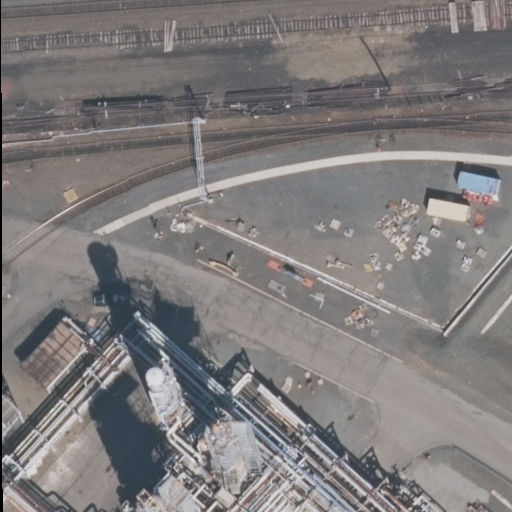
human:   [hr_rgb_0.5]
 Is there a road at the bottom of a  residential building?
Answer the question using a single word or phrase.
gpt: no

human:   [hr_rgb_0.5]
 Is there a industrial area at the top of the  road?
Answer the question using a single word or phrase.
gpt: no

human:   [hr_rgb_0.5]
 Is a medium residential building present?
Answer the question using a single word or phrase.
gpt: no

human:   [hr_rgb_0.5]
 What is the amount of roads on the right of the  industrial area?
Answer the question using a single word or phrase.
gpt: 0

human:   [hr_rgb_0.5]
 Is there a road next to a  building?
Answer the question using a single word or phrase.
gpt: no

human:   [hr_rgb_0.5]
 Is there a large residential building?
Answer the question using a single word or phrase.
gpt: no

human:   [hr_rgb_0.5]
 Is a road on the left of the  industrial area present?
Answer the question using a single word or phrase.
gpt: yes

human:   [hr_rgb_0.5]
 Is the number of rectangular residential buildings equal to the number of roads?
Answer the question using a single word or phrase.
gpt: no

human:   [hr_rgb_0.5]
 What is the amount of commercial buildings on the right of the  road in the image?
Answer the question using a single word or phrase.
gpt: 0

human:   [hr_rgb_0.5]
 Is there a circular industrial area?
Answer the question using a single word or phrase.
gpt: no

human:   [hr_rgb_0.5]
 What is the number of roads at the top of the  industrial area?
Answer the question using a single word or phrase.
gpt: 1

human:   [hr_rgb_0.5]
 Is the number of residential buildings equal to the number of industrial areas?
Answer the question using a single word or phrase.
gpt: no

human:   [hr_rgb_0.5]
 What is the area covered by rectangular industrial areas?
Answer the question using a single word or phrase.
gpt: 10583m2

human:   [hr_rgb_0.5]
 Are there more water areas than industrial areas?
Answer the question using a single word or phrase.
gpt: no

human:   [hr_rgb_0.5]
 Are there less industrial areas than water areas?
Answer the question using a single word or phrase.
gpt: no

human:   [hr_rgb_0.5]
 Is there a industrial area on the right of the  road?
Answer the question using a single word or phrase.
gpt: yes

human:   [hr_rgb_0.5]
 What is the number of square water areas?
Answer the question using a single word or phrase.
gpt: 0

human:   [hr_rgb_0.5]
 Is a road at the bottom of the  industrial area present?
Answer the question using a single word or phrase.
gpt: no

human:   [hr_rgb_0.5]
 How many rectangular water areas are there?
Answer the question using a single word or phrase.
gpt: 0

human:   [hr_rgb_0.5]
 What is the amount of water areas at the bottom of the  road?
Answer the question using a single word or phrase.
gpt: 0

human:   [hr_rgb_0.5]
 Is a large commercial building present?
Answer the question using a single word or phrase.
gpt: no

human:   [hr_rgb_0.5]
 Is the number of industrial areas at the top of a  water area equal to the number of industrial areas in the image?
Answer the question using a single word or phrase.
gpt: no

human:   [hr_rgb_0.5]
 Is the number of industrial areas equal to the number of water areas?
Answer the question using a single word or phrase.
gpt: no

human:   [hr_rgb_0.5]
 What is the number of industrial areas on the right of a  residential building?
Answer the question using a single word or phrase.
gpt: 0

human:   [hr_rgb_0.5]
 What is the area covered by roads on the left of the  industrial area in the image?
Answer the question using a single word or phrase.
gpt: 0m2

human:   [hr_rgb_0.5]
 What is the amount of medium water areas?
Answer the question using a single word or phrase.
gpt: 0

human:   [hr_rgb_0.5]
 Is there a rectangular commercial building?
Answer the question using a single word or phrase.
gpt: no

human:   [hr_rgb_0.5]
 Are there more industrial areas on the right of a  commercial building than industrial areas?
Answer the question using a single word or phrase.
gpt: no

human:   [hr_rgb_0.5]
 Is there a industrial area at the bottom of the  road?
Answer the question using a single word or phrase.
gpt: yes

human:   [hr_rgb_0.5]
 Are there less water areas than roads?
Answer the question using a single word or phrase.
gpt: yes

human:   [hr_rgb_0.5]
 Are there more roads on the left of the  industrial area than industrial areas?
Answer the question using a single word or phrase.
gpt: no

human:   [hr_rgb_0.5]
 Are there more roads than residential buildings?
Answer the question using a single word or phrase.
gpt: yes

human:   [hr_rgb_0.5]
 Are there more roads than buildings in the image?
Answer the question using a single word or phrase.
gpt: yes

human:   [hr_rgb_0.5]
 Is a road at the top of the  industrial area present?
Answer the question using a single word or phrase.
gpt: yes

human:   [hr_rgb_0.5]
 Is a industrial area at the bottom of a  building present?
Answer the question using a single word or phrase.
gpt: no

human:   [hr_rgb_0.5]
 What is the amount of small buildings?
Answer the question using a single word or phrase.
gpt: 0